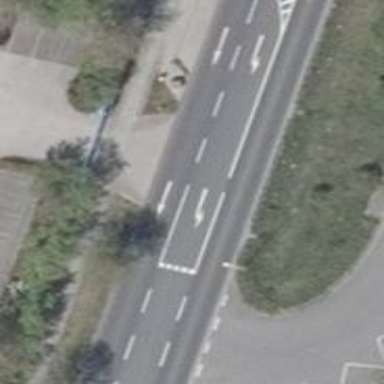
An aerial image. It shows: Tertiary road with asphalt surface. Separate sidewalks on both sides of the road.